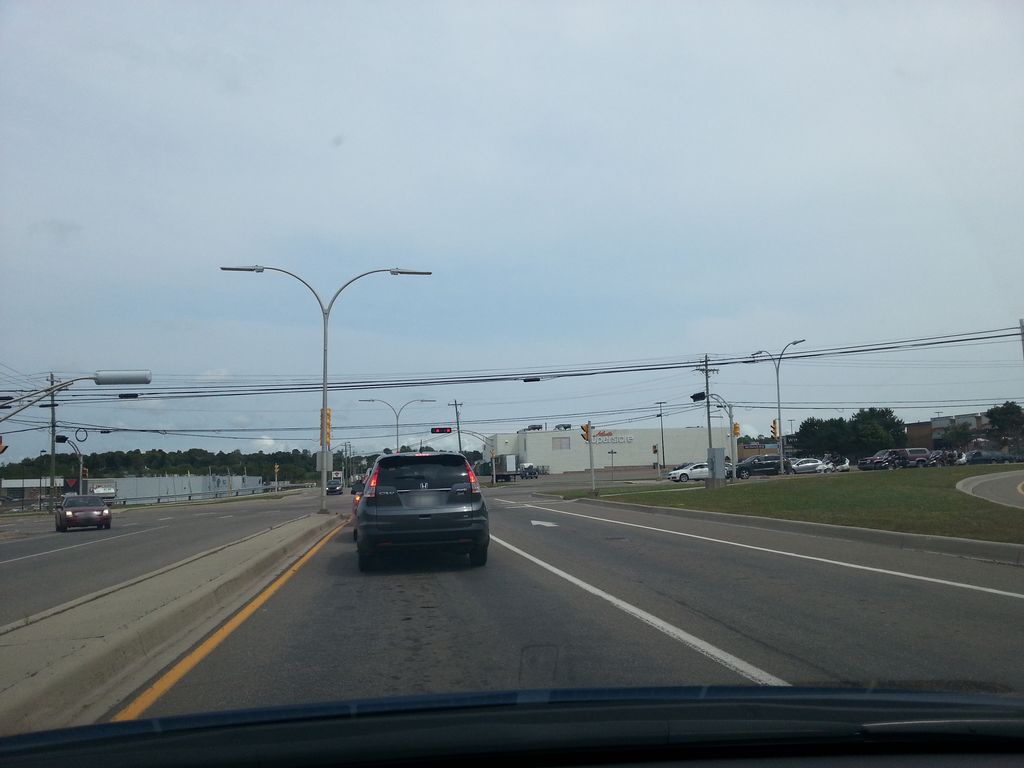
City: charlottetown